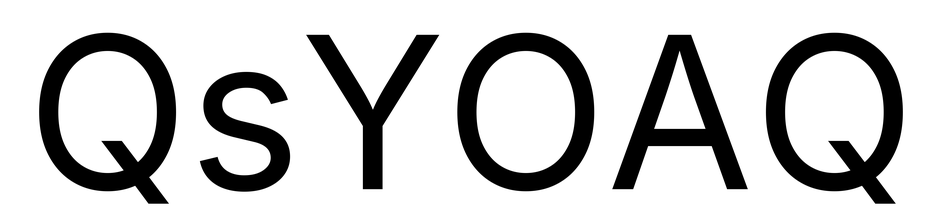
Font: Inter_Regular